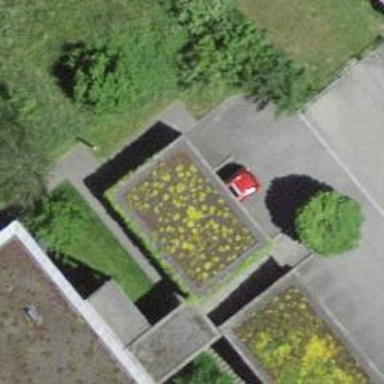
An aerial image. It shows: View of roof of building.